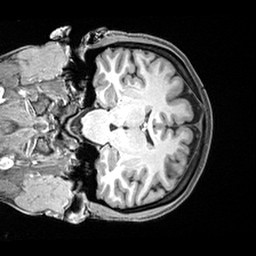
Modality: T1w
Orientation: coronal
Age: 34
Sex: female
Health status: healthy
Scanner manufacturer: siemens
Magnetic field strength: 3 T
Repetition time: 2.4 s
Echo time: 0.00217 s